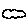
Label: cloud